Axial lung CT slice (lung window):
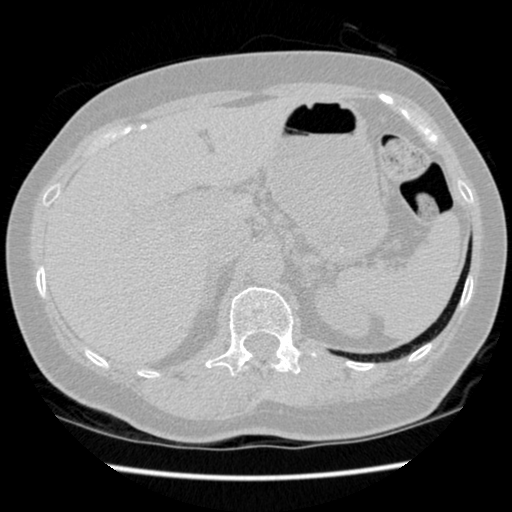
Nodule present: no